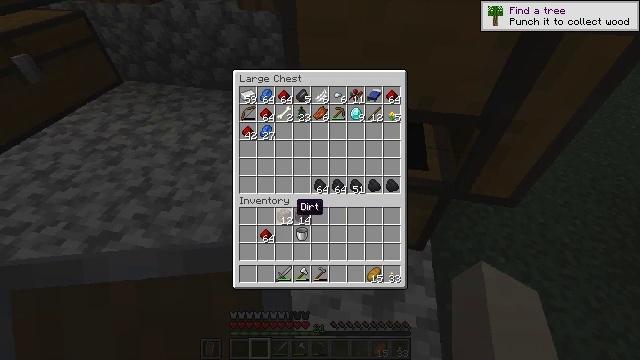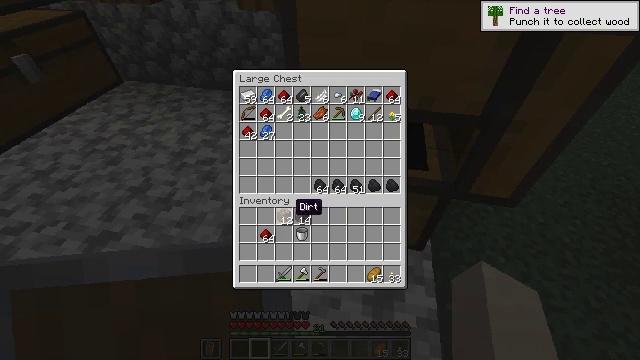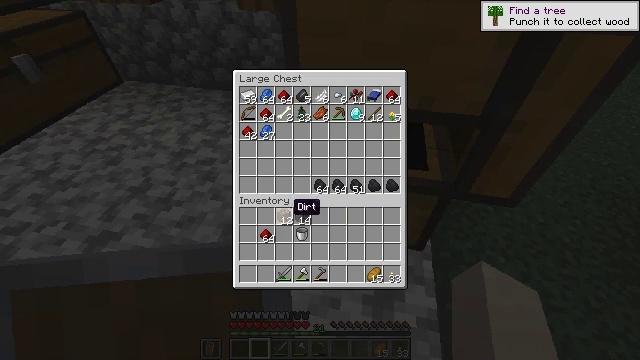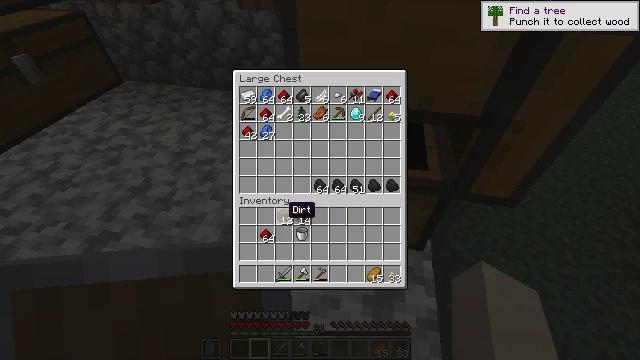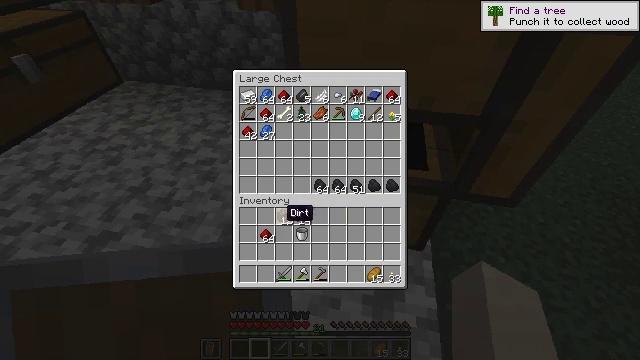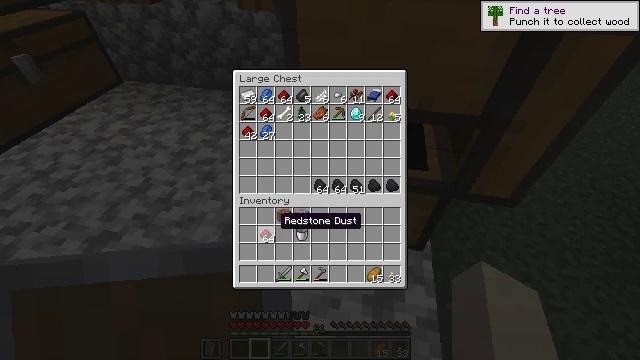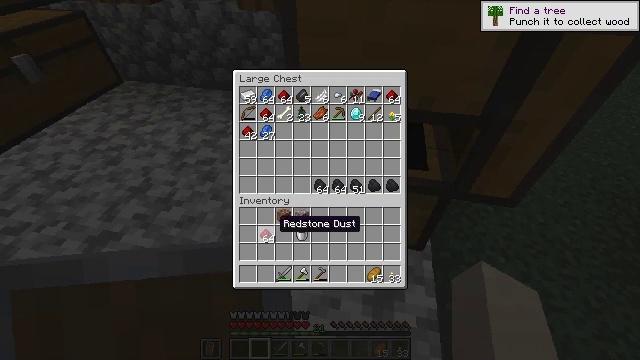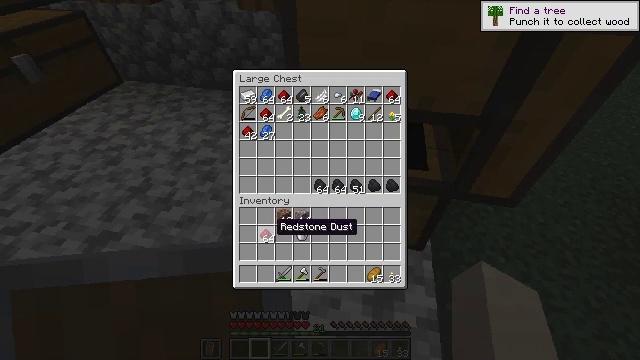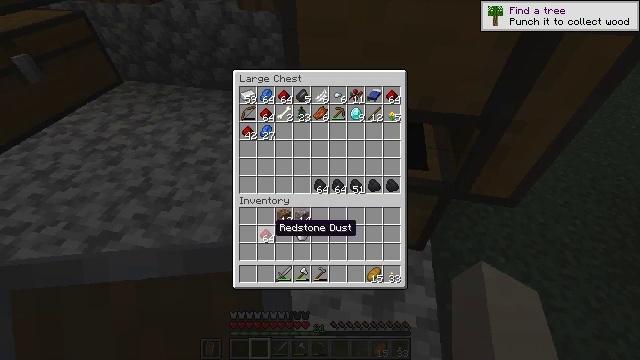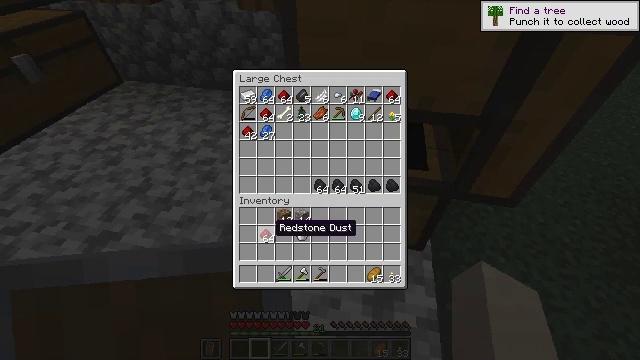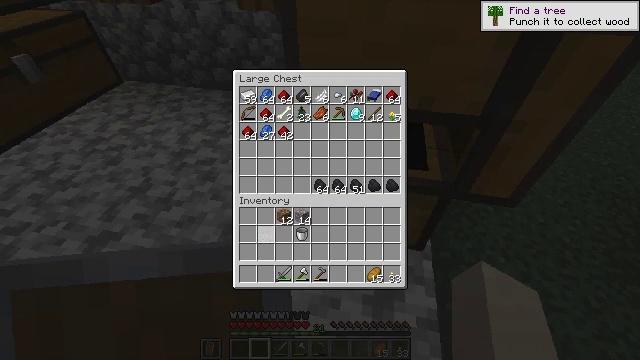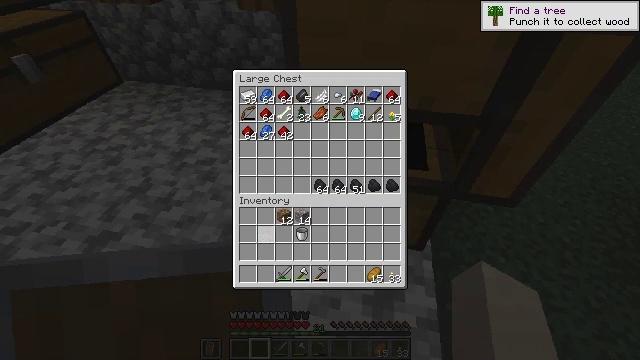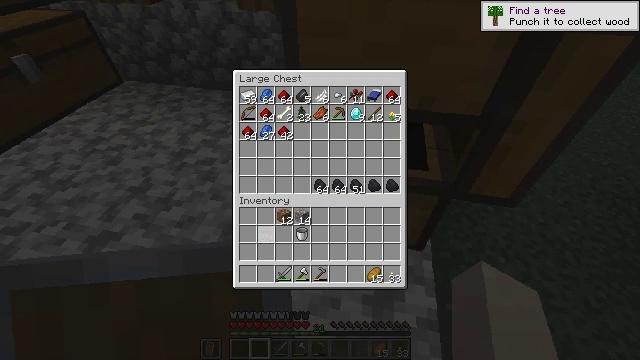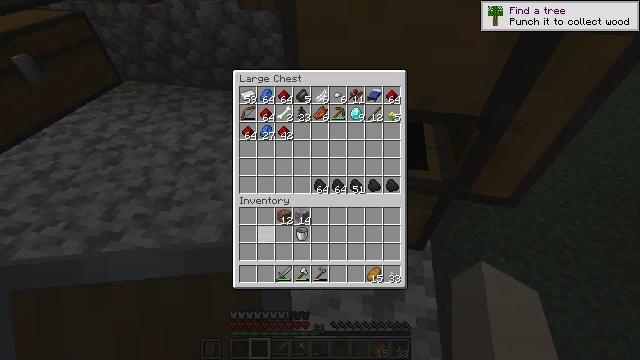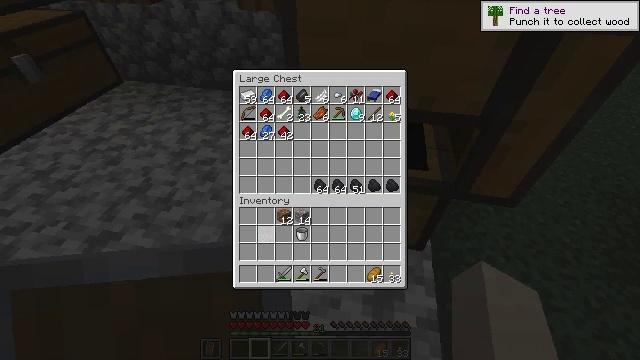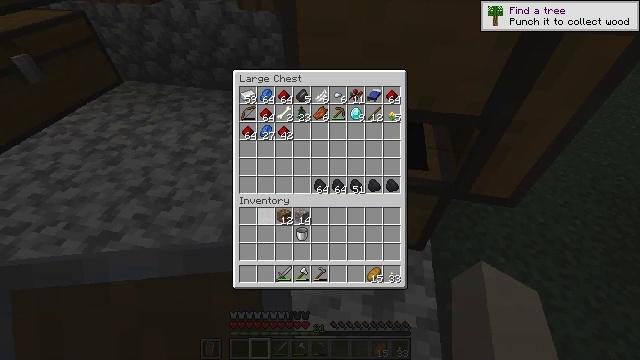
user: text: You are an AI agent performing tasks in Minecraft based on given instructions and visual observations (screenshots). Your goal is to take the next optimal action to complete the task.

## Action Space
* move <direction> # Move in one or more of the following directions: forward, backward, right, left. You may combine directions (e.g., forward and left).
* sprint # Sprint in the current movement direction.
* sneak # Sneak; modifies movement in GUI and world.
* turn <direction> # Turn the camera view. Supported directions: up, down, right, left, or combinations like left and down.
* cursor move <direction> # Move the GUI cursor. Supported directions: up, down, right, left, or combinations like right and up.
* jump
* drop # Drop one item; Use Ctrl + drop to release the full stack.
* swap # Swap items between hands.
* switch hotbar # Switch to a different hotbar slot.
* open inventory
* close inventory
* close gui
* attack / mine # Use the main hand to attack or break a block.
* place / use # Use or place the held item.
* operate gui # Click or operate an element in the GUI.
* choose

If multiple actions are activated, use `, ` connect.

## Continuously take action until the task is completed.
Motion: motion action
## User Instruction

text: craft item air
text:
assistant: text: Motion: sneak
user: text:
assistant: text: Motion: sneak
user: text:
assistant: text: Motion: sneak
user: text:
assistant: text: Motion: sneak
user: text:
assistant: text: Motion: sneak, cursor move down
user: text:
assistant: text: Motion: sneak
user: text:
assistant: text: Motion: sneak
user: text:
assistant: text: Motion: sneak
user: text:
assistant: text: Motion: sneak
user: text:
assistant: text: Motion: sneak, choose
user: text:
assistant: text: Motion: sneak, choose
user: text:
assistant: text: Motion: sneak, choose
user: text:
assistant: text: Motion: sneak
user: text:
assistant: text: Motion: sneak, cursor move up
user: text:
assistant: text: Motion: sneak, cursor move up
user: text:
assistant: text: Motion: sneak, cursor move up
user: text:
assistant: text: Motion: sneak
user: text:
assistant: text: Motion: sneak
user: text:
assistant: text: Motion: sneak
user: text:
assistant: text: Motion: sneak
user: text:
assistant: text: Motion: sneak
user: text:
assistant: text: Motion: sneak
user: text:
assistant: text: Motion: sneak, cursor move down
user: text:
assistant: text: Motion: sneak
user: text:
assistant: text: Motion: sneak
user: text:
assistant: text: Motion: sneak
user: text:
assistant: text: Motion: sneak
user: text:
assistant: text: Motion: close inventory
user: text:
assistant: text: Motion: close inventory
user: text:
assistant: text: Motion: turn right, close inventory